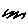
Label: zigzag